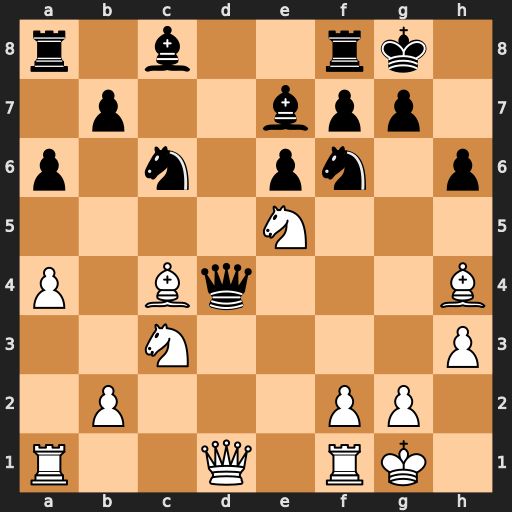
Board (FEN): r1b2rk1/1p2bpp1/p1n1pn1p/4N3/P1Bq3B/2N4P/1P3PP1/R2Q1RK1
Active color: w
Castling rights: -
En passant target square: -
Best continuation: Nxc6 Qxh4 Nxe7+